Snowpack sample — Snodgrass Mountain, Crested Butte, Colorado (2/4/25, 12:06 PM MST)
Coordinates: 38.923, -106.968
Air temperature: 35 °F
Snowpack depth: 80 cm
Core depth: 50 cm
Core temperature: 30.2 °F
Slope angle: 14°, slope face: 78°
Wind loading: low
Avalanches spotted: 0
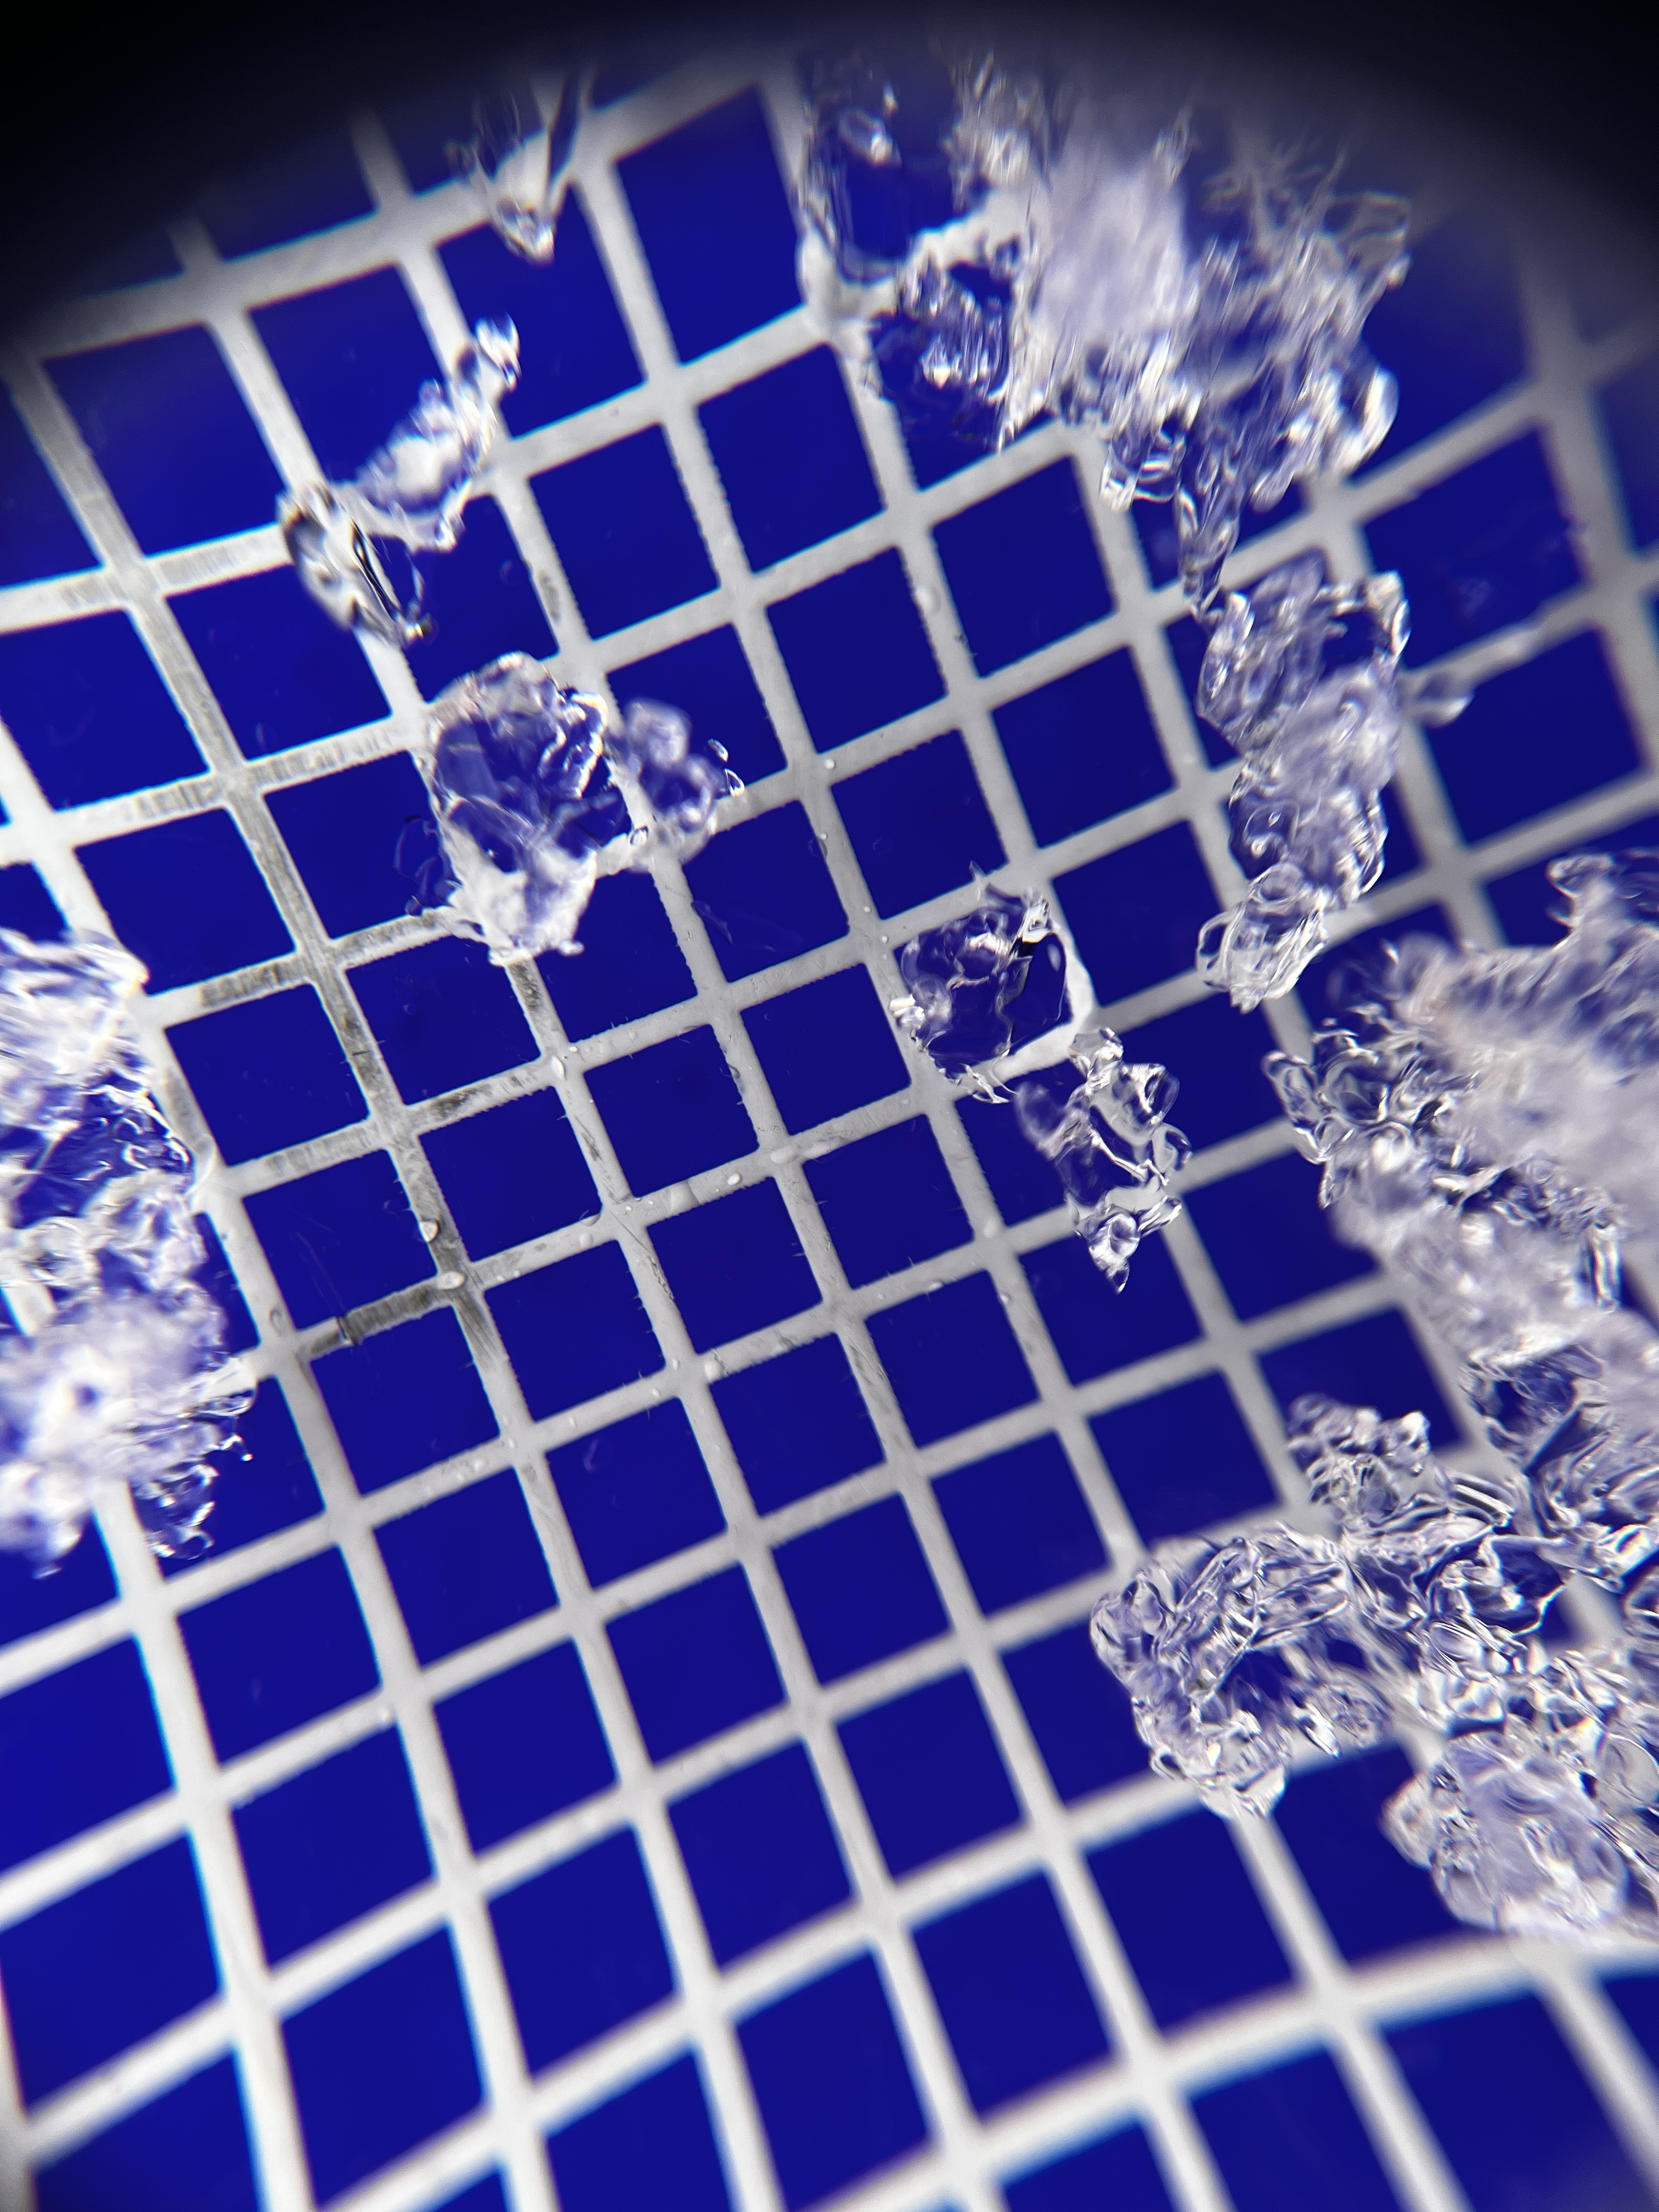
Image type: magnified_profile
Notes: No avalanches nearby, unusually warm weather for the last month reported by residents, Collected 25 yards from treeline